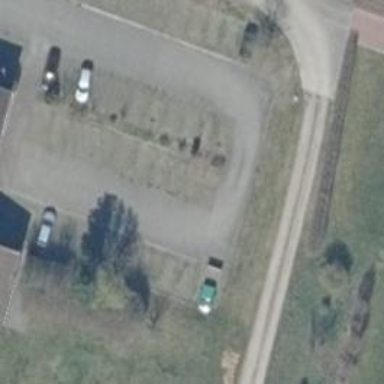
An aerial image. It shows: Road serving as parking aisle.